Interaction volume radius: 5 \u00c5
Interaction volume height: 30 \u00c5
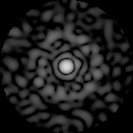
Disorder parameter: 0.8193